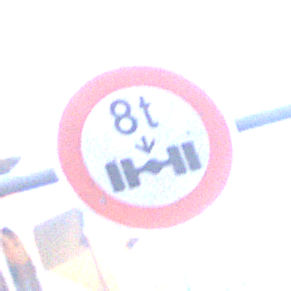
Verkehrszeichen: TatsaechlicheAchslast
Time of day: SunriseSunset
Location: Outdoor (Urban)
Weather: Clear
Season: NotSpecified
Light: Natural